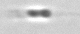
Label: flagellate_morphotype3